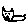
Label: cat